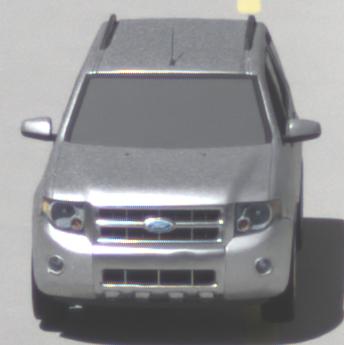
Make: Ford
Model: Escape Hybrid
Detailed model: -
Model produced from: 2004
Model produced until: 2012
Doors: 5
Color: white
Road condition: dry road
Daytime: midday
Contrast: high contrast